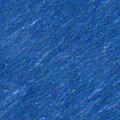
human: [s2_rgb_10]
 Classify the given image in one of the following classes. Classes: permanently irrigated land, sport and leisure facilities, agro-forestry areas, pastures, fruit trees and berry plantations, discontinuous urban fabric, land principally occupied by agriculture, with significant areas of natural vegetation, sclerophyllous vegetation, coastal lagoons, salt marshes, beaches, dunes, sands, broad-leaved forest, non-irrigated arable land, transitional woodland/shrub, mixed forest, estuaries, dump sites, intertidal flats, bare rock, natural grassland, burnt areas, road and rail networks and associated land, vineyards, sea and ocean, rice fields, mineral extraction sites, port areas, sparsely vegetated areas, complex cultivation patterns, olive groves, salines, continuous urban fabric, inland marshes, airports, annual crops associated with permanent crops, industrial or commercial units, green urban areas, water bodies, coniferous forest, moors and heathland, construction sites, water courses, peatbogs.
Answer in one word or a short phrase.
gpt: sea and ocean